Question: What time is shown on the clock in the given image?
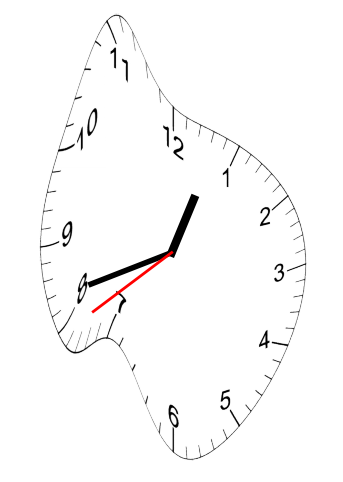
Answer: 12:41:39